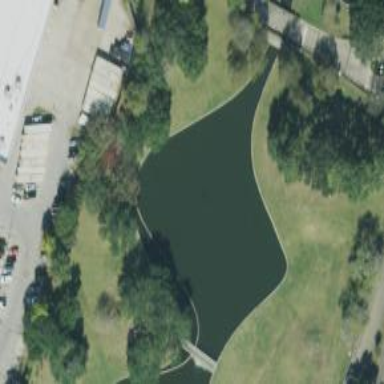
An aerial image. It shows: Retention basin with water.